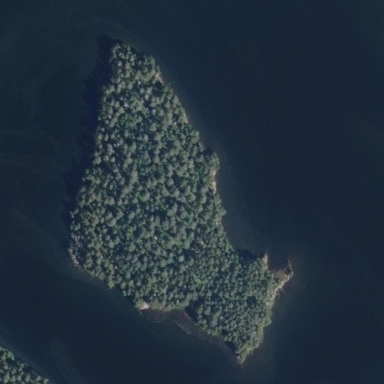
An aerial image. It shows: Islet.